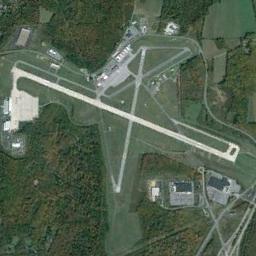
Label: airport